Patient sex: M
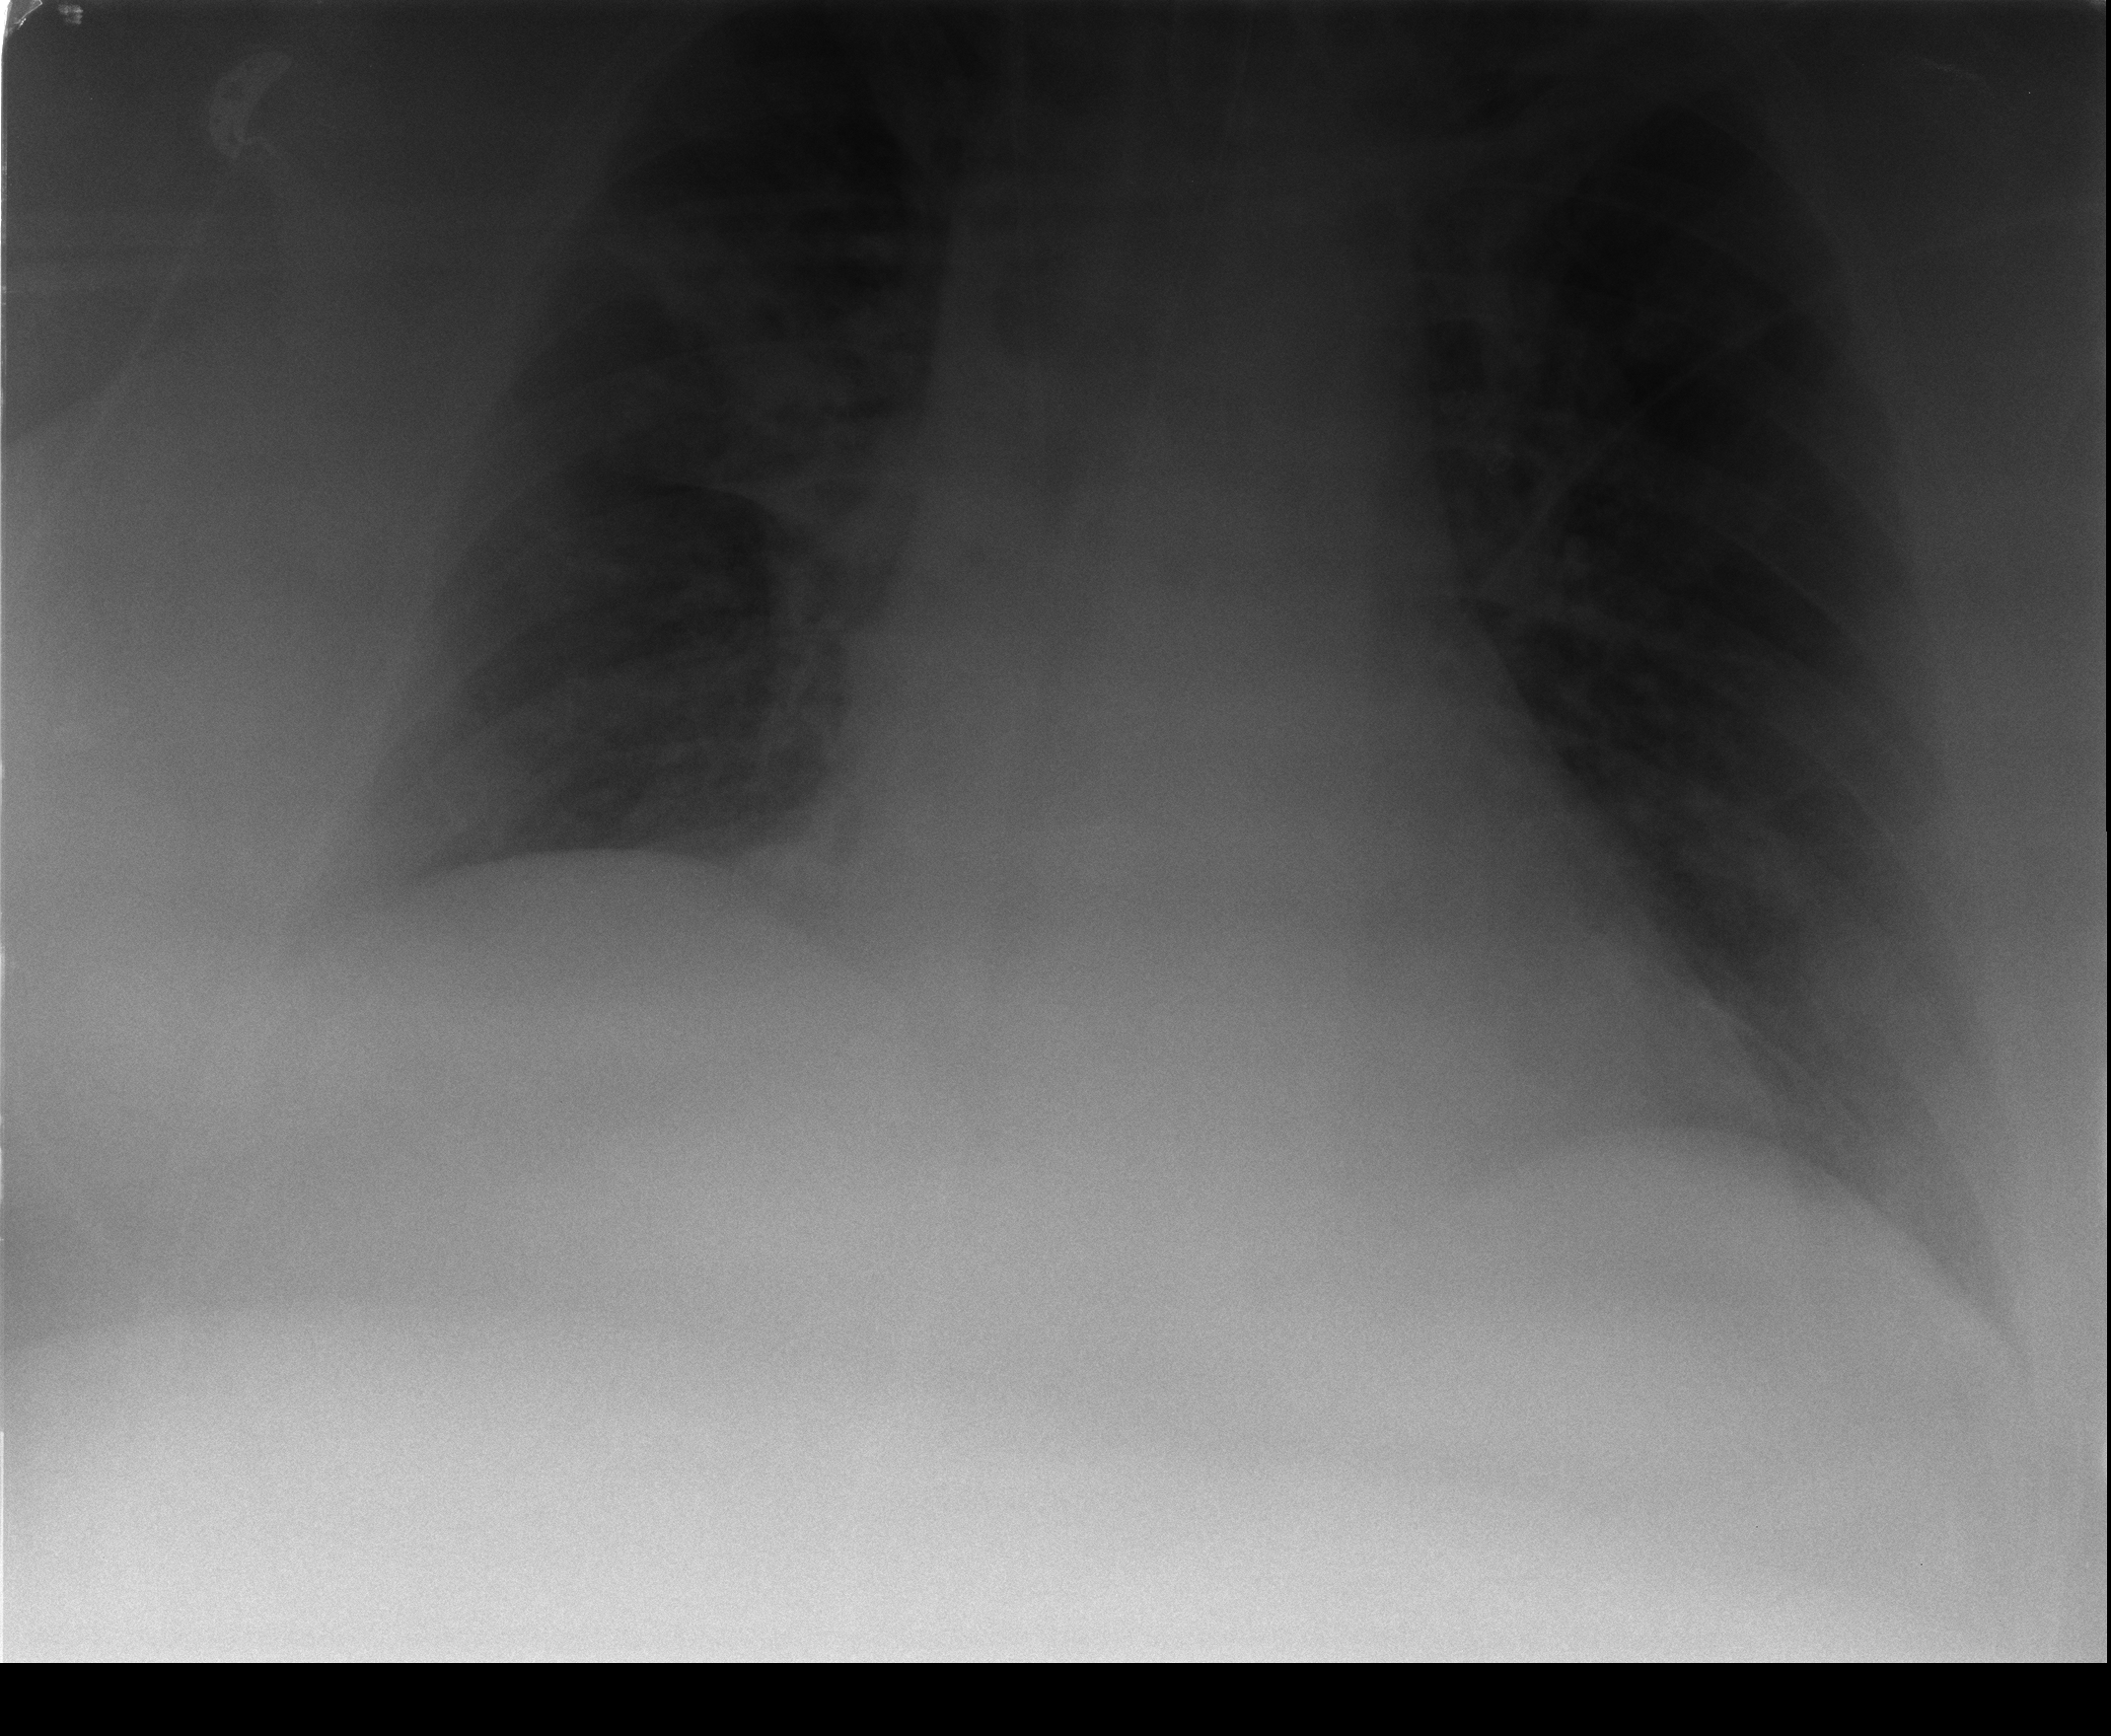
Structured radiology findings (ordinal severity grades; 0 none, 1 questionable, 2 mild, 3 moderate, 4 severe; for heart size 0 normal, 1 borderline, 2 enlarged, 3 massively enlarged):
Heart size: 1
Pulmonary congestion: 2
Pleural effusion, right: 1
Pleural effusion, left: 2
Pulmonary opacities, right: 2
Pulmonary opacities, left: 0
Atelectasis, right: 0
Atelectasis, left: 0